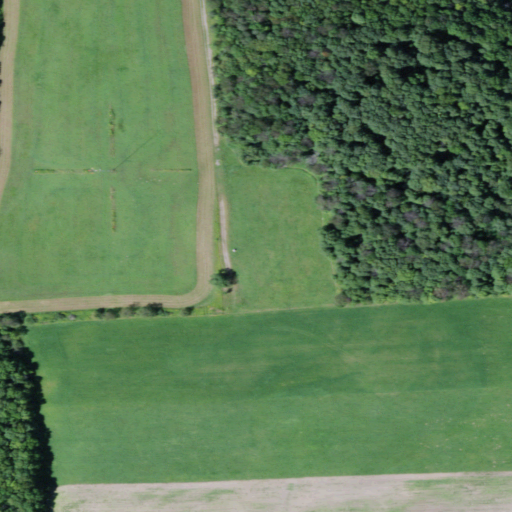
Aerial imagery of mountain in New York named Robinson Hill containing pasture, deciduous forest, and evergreen forest